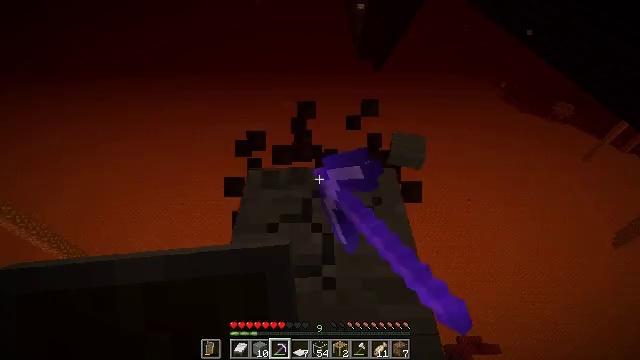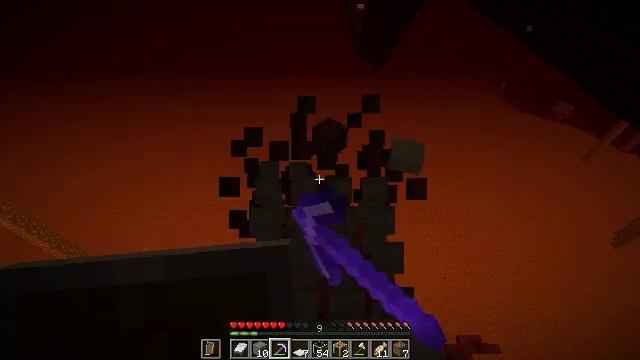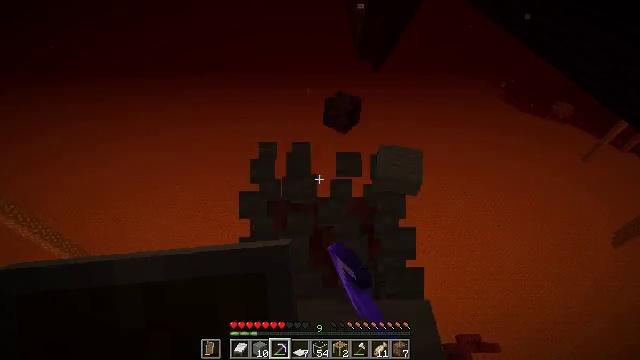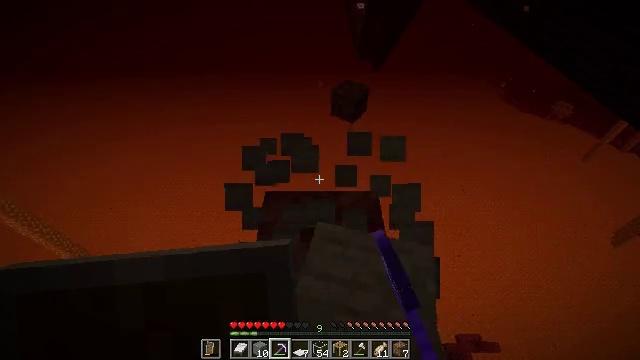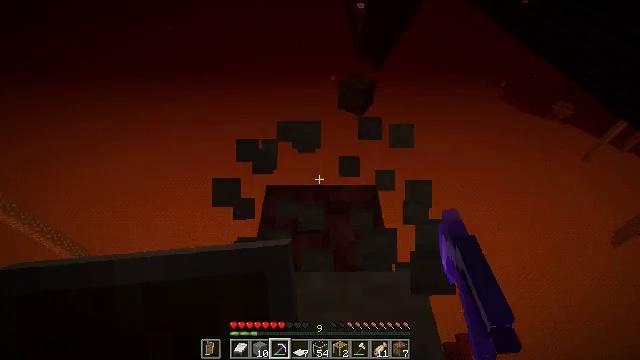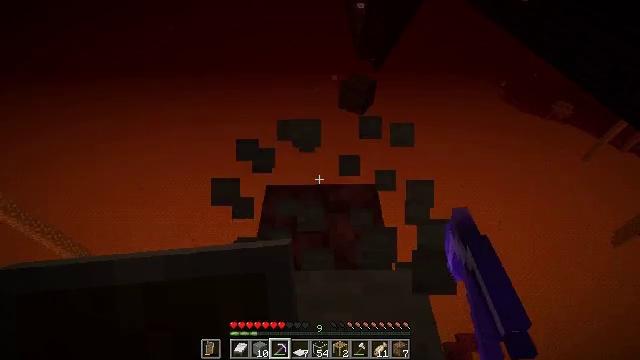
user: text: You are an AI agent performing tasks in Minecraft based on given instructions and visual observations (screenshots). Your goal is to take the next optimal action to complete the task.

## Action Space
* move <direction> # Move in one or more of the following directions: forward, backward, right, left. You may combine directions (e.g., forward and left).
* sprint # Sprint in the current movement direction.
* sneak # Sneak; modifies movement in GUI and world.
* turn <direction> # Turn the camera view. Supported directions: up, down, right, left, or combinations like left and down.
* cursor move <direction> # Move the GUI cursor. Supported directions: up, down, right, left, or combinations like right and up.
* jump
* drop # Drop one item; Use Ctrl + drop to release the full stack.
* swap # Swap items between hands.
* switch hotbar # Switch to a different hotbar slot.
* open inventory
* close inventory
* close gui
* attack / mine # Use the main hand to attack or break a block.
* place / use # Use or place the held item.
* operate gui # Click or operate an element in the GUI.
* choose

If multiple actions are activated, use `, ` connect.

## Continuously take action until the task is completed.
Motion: motion action
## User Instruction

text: Gather stone slabs for reuse.
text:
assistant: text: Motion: move back, sneak, attack / mine
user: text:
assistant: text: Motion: move back, sneak, attack / mine
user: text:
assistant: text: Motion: move back, sneak, attack / mine
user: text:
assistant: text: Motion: move back, sneak, attack / mine
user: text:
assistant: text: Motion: move back, sneak, attack / mine
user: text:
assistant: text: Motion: sneak, attack / mine